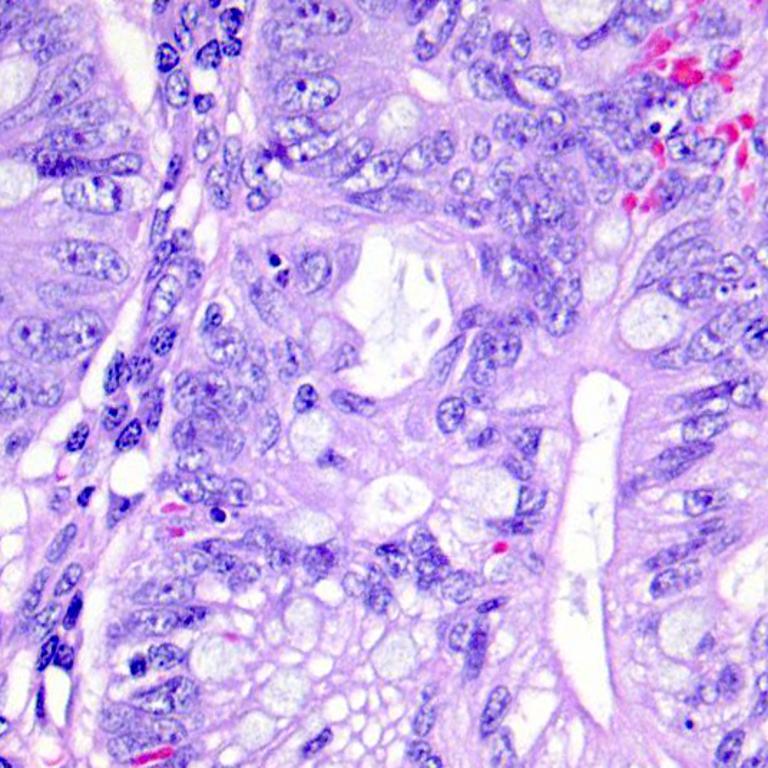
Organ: colon
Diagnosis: adenocarcinomas